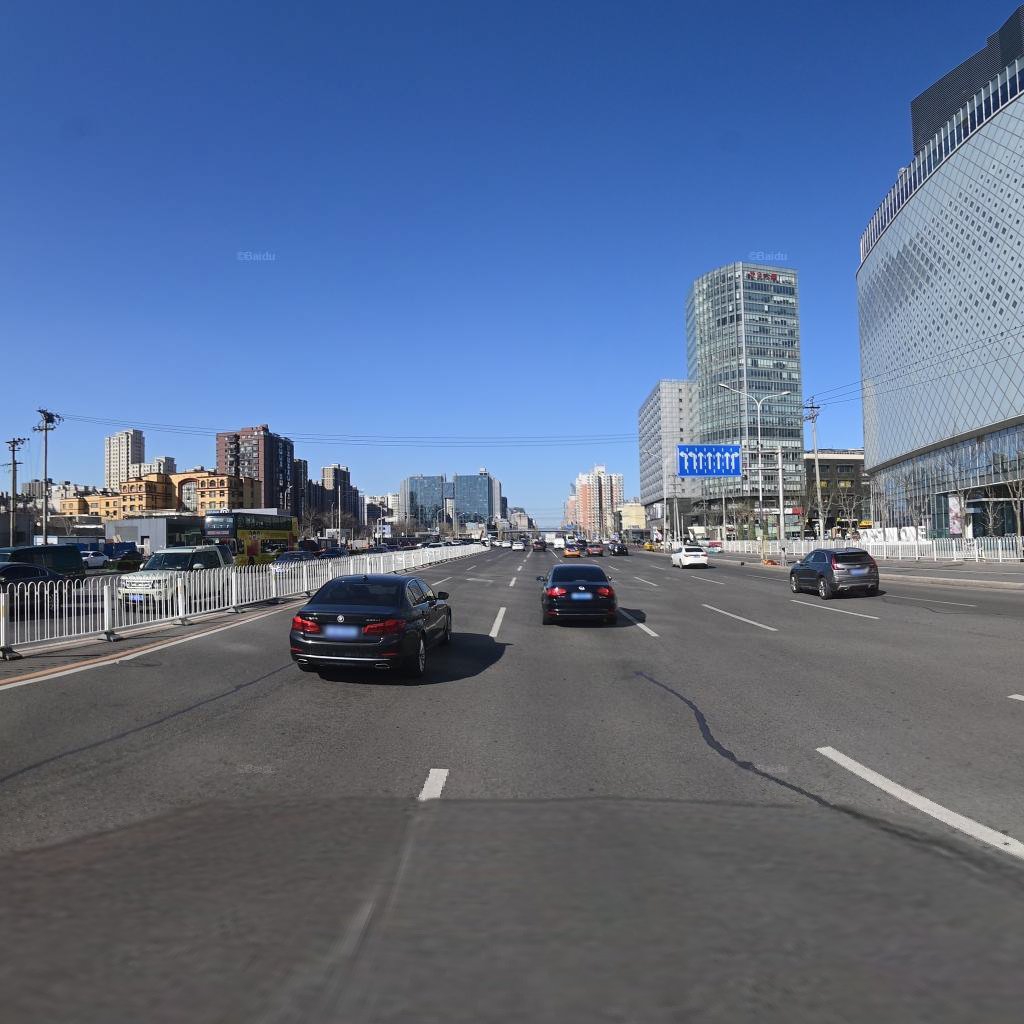
Region: Chaoyang
Road damage annotations: longitudinal patch, longitudinal patch, longitudinal patch